Question: ## UPDATE 2
I found a tentative solution that currently works for me in Chrome on Mac OS X. <URL>
## UPDATE
The answer below is really close to an all CSS solution, so I'm going to try to make it work. In the meantime, I'm opening up this question to JavaScript solutions as well. How would you do it using JavaScript? All solutions are now welcome :)
---
Let's see if we can solve this one together!
I'm trying to set up a layout, check out the image...

I'm using the "sticky footer" technique, which works great, and I've set it up so that whenever one of the two columns gets taller, the other will also match its height, <URL>. The problem, however, is that these two columns don't reach the footer naturally... I'm forcing the height through JavaScript.
Anyway, all the relevant code can be seen in the fiddle...
## CODE
<URL>
## QUESTIONS
1. First big problem: how can I set it up so that the height of these columns reaches the footer below? I want it so that when the page loads, both pink and blue columns reach the bottom automatically.
2. How can I get it so that when the pink column grows beyond its current height, a local scrollbar appears, but when the blue column grows beyond its current height, the overall page scrollbar appears and the footer is pushed down?
'''
- basically, I want the height of the pink and blue columns to ALWAYS be the same height but the height is only determined by the blue column; blue is dominant so it can expand the height of both columns; pink cannot expand the height, just be at the same height as blue
'''
1. Can this functionality be achieved using only CSS?
Let me know if I need to clarify anything.
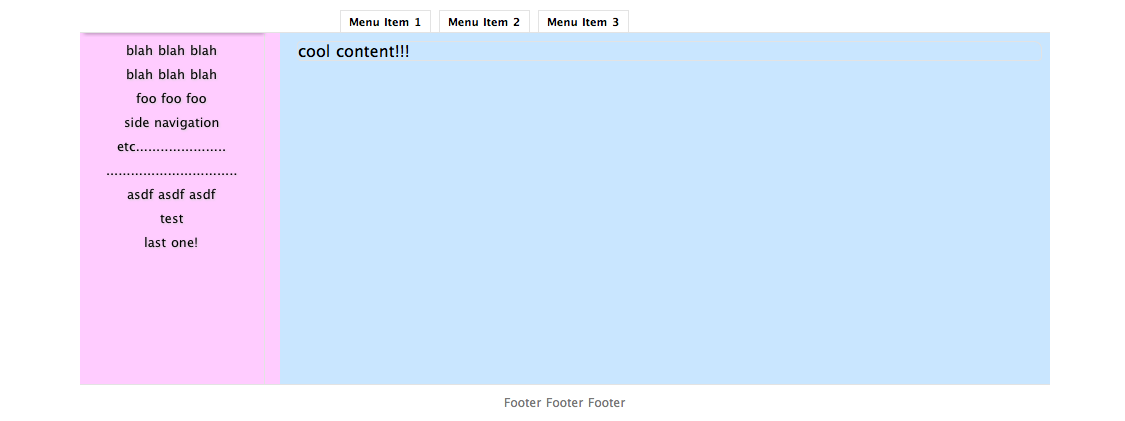
Answer: based on your <URL> and also I presume you know that your version will only work if you know the height of the "foo - not so important content", as you need the that height to set the top co-ordinate for the sidebar .
You version falls down in that when you narrow the window content disappears off the sides.. but based on the thinking behind it - I've used your logic extended it and built in the sticky footer, top menu - everything that was in the original example link.
the footer's not full width, 'html'
this absolutely relies on you being able to fix/calculate the height of everything above the pink/blue columns
there is a lot less container divs needed for this and the content is now before the sidebar in the source
### Here's the fiddle : fullsize : to edit